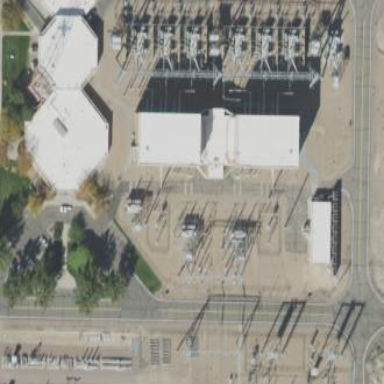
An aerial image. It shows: Converter substation.